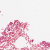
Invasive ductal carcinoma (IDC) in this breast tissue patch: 0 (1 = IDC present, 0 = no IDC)